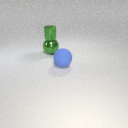
large green metal sphere to the left of large blue rubber sphere